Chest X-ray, PA view. Patient: 29 years old, sex M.
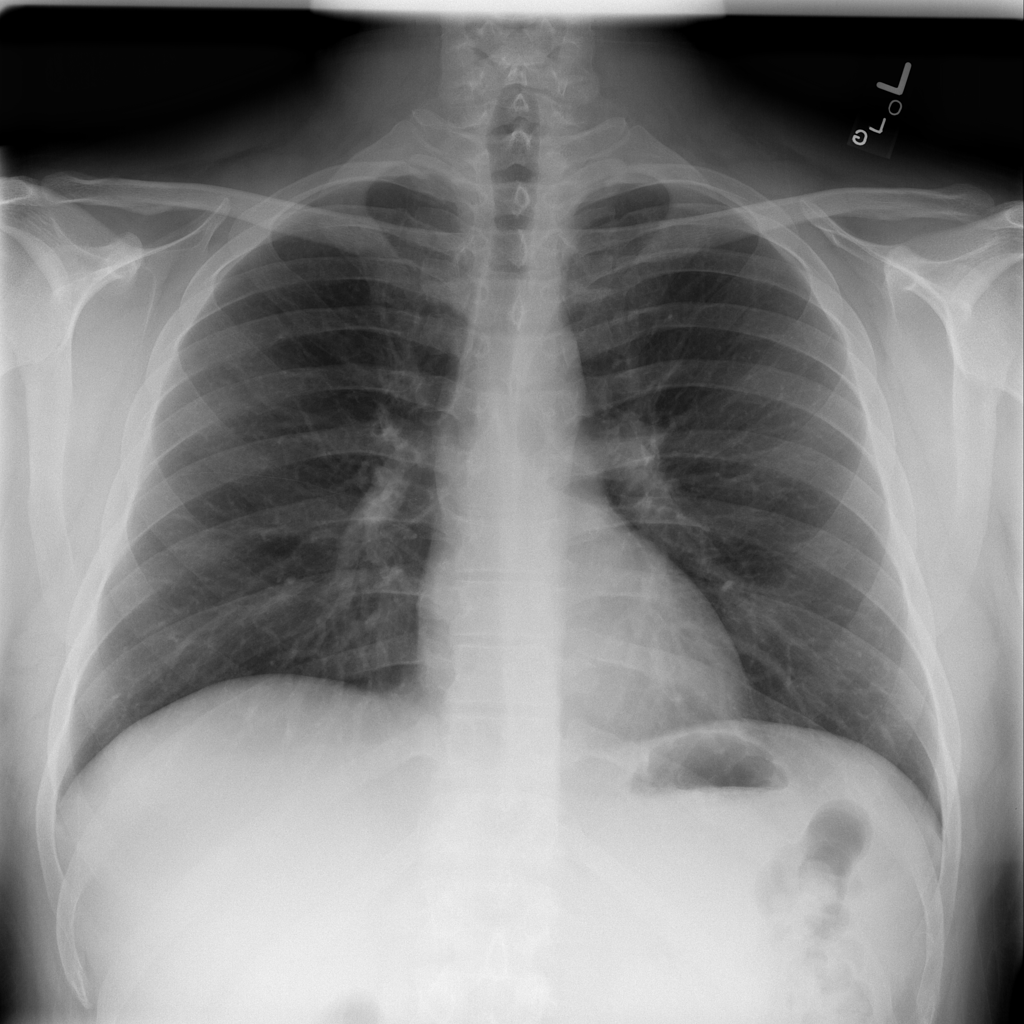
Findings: No Finding